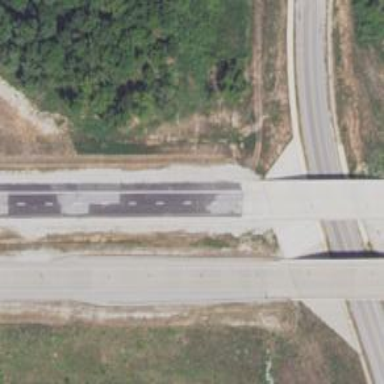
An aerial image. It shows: Beam-structured bridge on motorway.